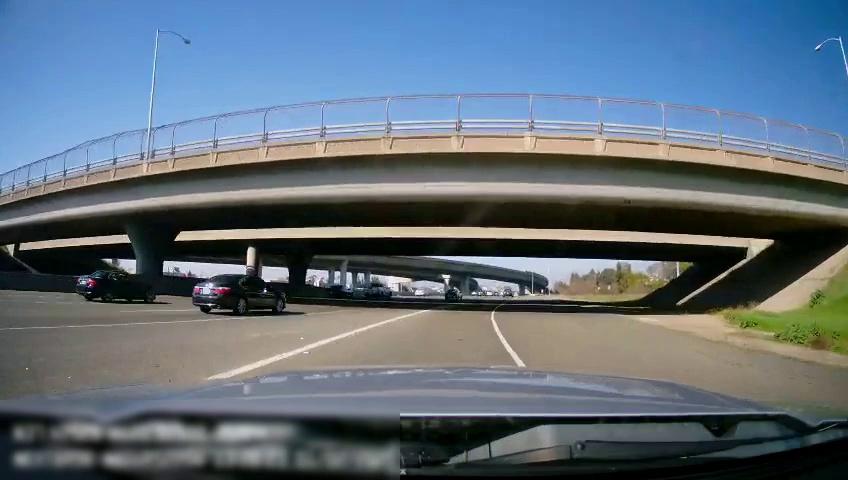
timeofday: Day
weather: Sunny
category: Drivable Space
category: Vehicles | Truck
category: Vehicles | Car
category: Vehicles | Car
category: Vehicles | Car
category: Vehicles | Car
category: Lanes | Current Lane
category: Lanes | Alternate Lane
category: Lanes | Alternate Lane
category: Lanes | Current Lane
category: Lanes | Alternate Lane
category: Lanes | Alternate Lane